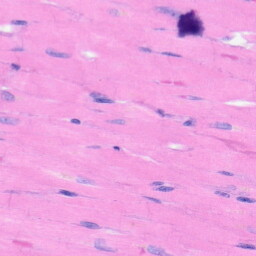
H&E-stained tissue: Heart